Field crop: maize
Growth stage: 2
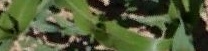
Species: maize